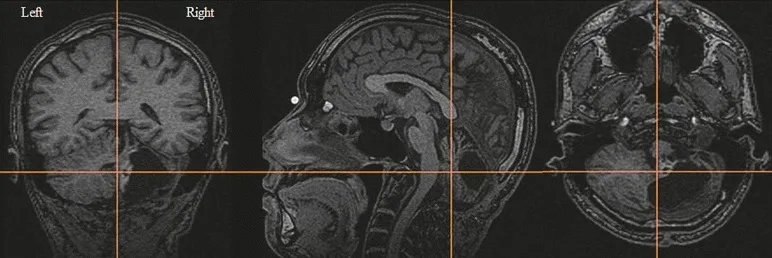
Brain MRI T1-weighted images of the patient. The positions of the coronal, sagittal, and axial images are indicated by the orange lines. A mural nodule of the pilocytic astrocytoma is shown near the crossing point of the orange lines on the coronal and axial images. A cyst associated with the tumor occupies most of right cerebellum.
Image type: radiology (mri)